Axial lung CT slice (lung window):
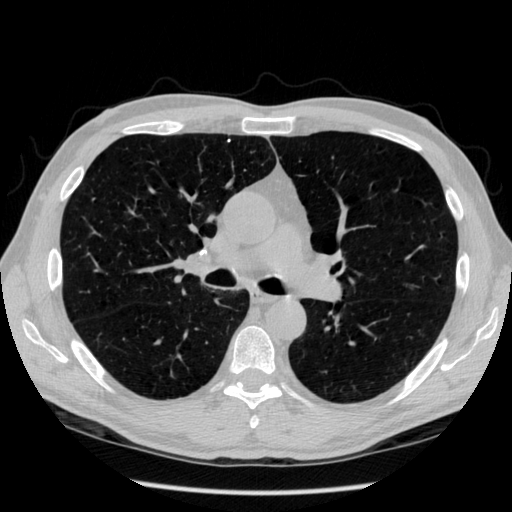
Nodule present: no